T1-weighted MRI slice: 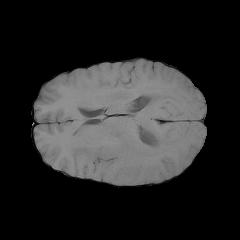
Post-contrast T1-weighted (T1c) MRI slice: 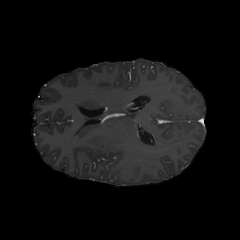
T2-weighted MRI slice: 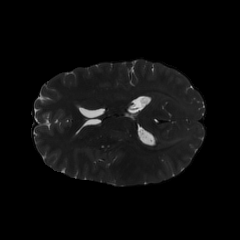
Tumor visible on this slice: no